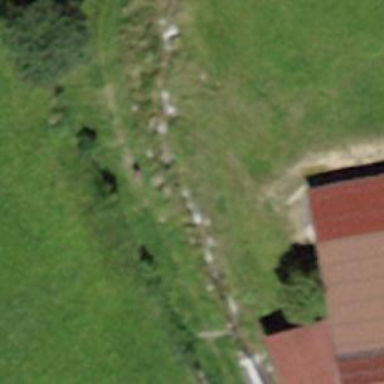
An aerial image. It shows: Grass track with grade5 tracktype.